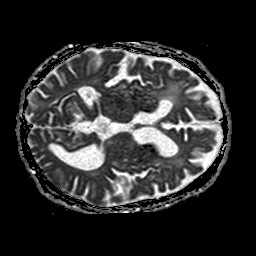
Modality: ADC
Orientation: axial
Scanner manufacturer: philips
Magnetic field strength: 1.5 T
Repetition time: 3.508 s
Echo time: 0.09255 s